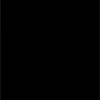
Label: dusty